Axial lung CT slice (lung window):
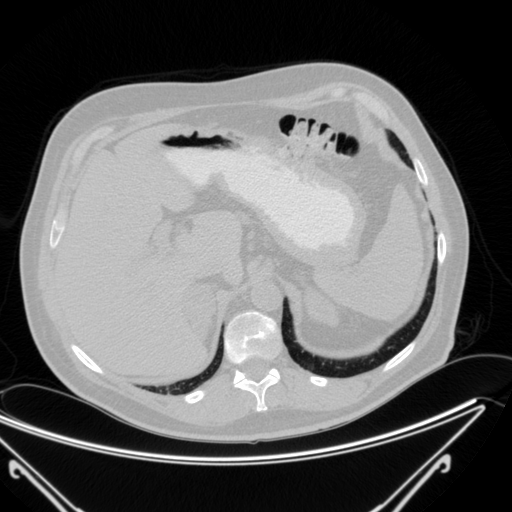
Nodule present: no